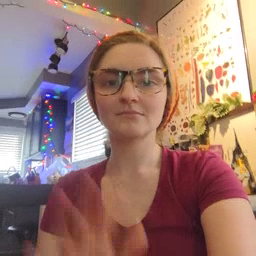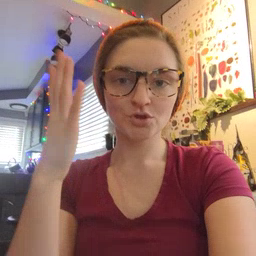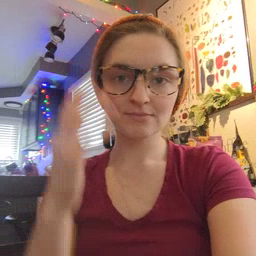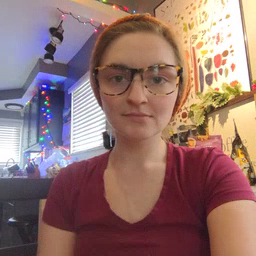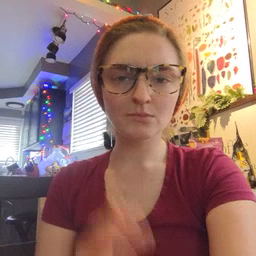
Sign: tree